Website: ulta-beauty
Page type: delivery-shipping
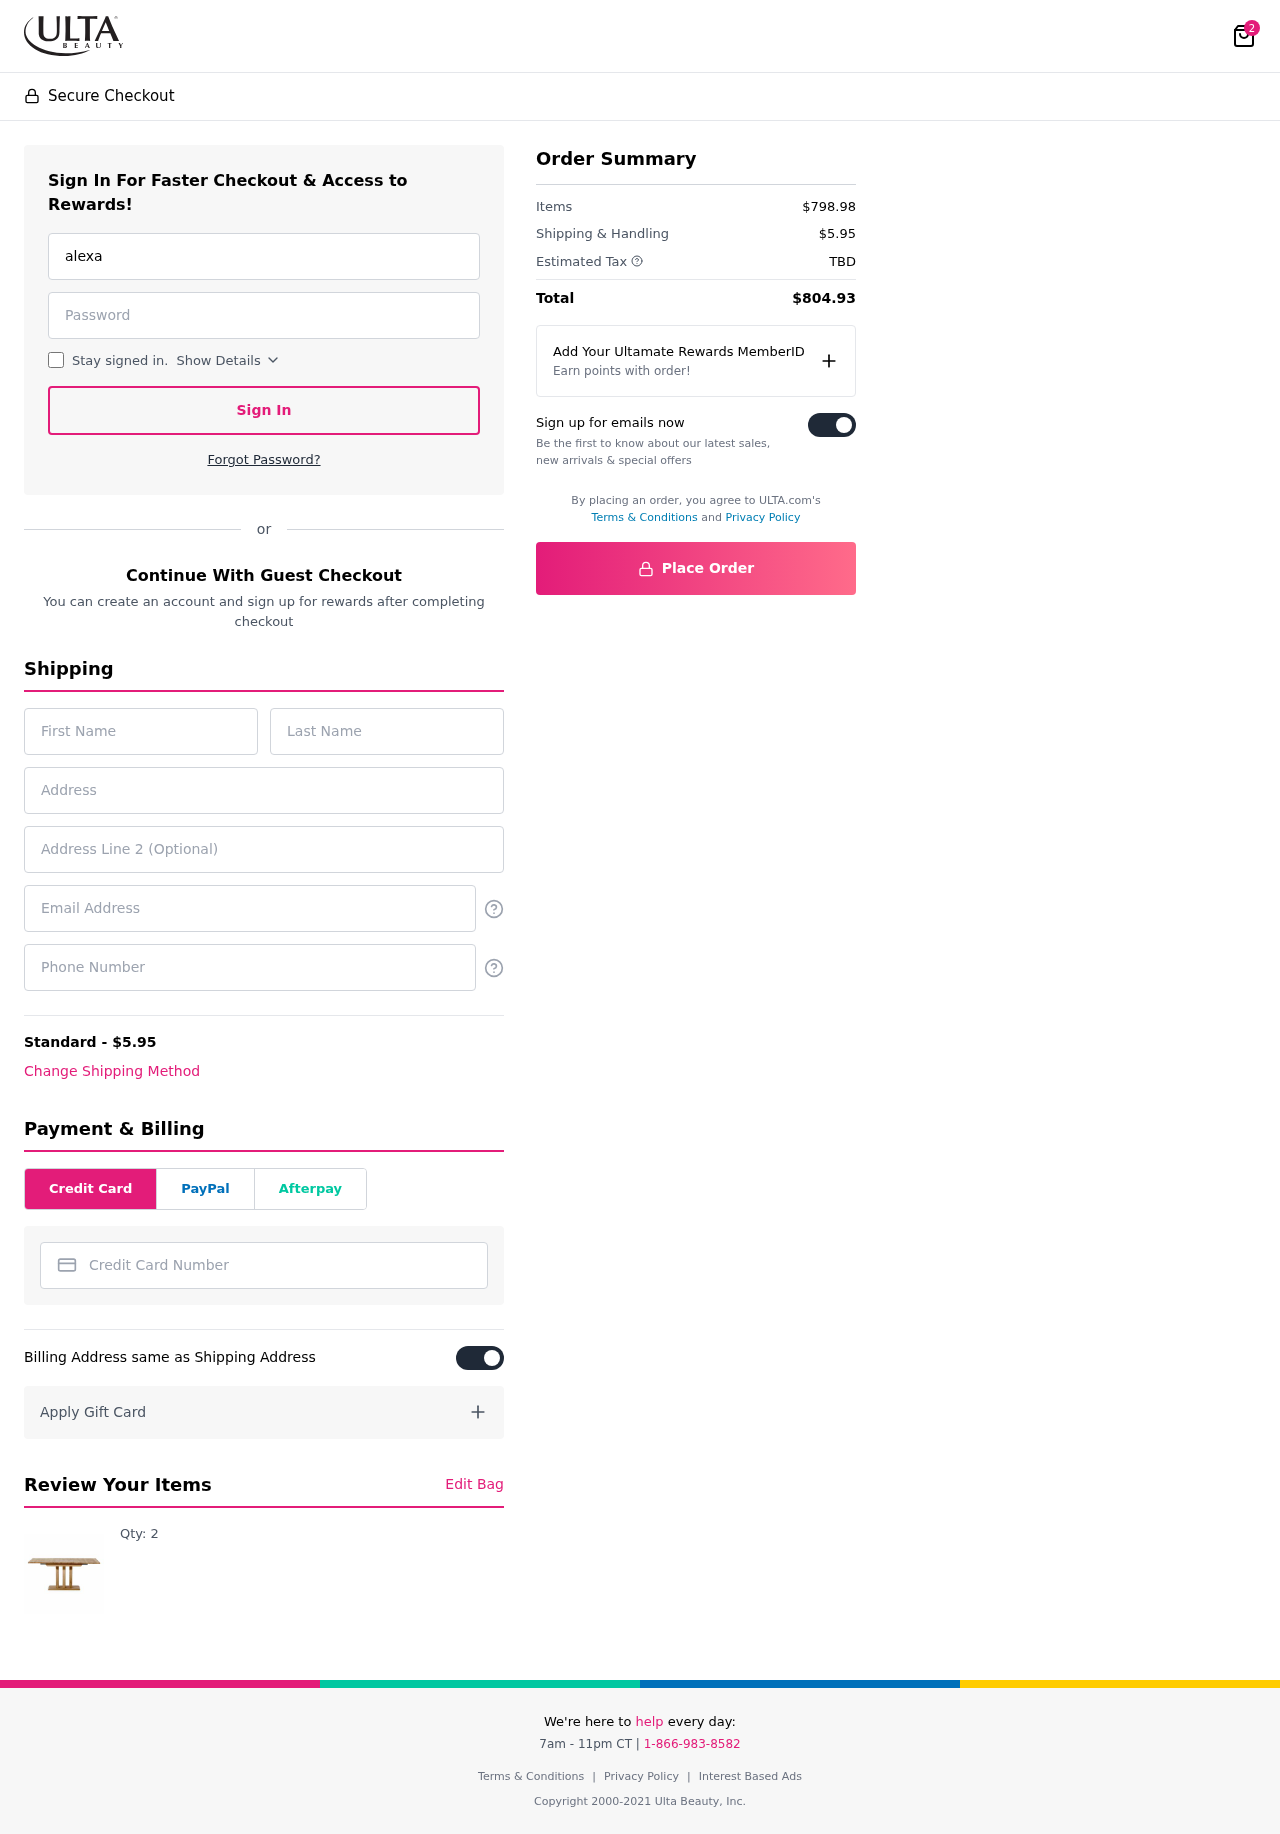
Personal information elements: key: PII_CARD_NUMBER
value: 6011 5354 4439 2848
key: PII_EMAIL
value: alexander_mccoy@yahoo.com
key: PII_EMAIL2
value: alexander_mccoy@yahoo.com
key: PII_FIRSTNAME
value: Alexander
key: PII_LASTNAME
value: Mccoy
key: PII_PHONE
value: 5692254812
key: PII_STREET
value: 181 Stephanie Plains Apt. 983
Product elements: key: PRODUCT1_QUANTITY
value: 2
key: PRODUCT1
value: Qty: 2
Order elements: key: ORDER_NUM_ITEMS
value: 2
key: ORDER_SHIPPING_COST
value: $5.95
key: ORDER_SUBTOTAL
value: $798.98
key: ORDER_TAX
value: TBD
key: ORDER_TOTAL
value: $804.93